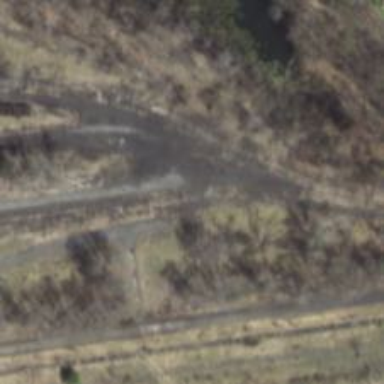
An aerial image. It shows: Railway spur service.